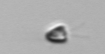
Label: Pyramimonas